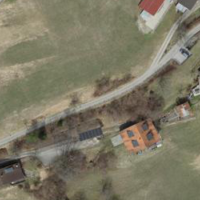
EUNIS habitat code: 24
Species observed at this site:
Salvia pratensis